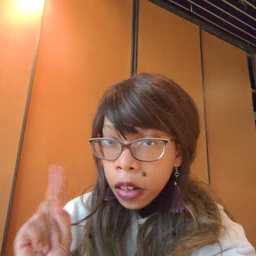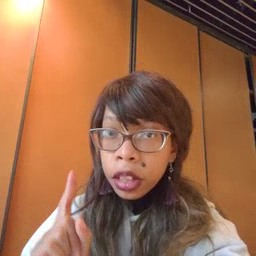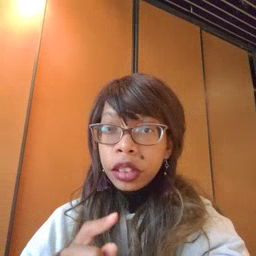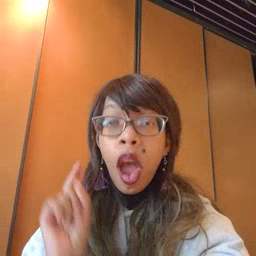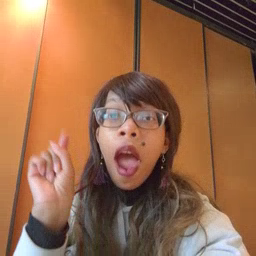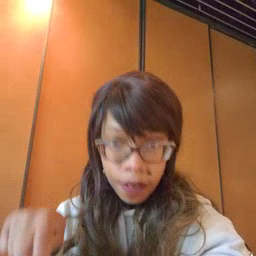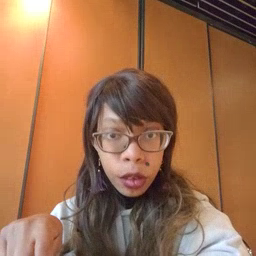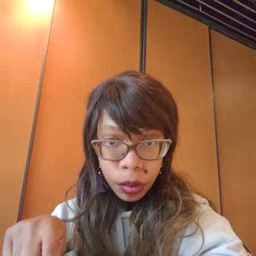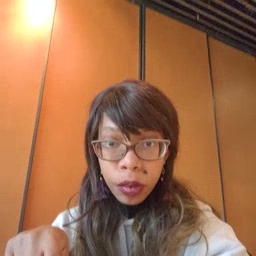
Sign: haveto